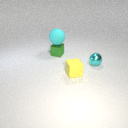
large cyan rubber sphere above small green metal cube